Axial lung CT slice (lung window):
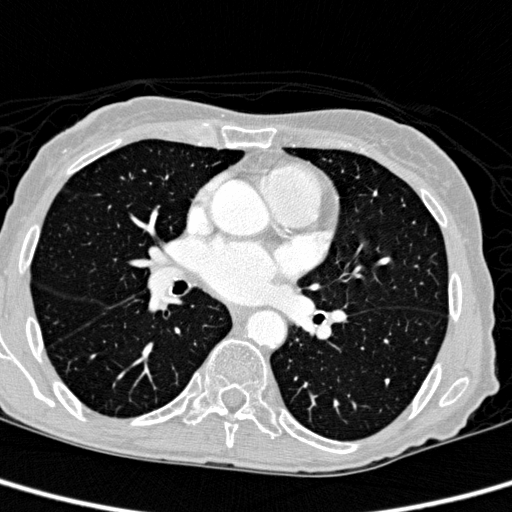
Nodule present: no